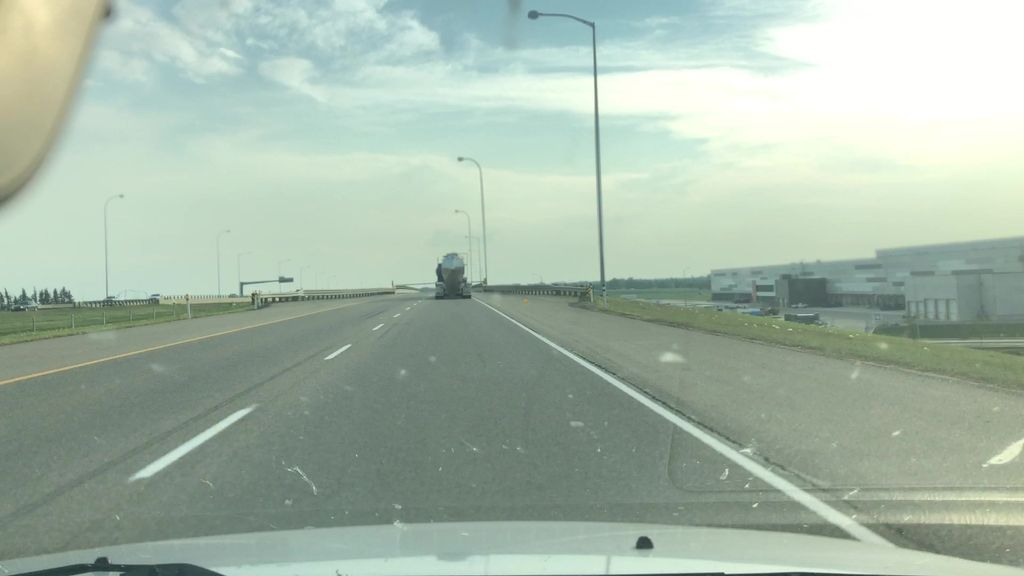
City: edmonton